Question: '''
$data = new Data;
if ($request->hasFile('image')) {
$fileName = $request->image->getClientOriginalName();
$request->image->storeAs('/images', $fileName);
$data->image = $fileName;
$data->save();
}
'''
'''
<td>
<img height="100" width="200" src="images/{{ $item['image'] ? $item->image : 'http://placehold.it/400x400' }} " alt="">
</td>
'''

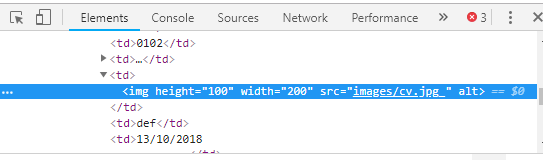
Answer: Replace src like below
src="{{asset('storage'}}/images/{{ $item<URL>' }} "